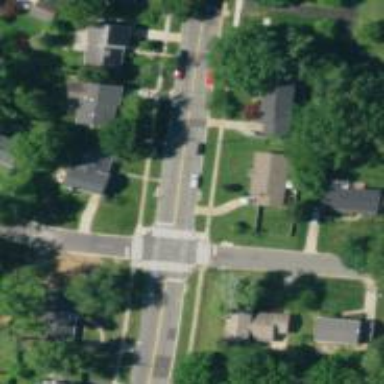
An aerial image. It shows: Uncontrolled road crossing.